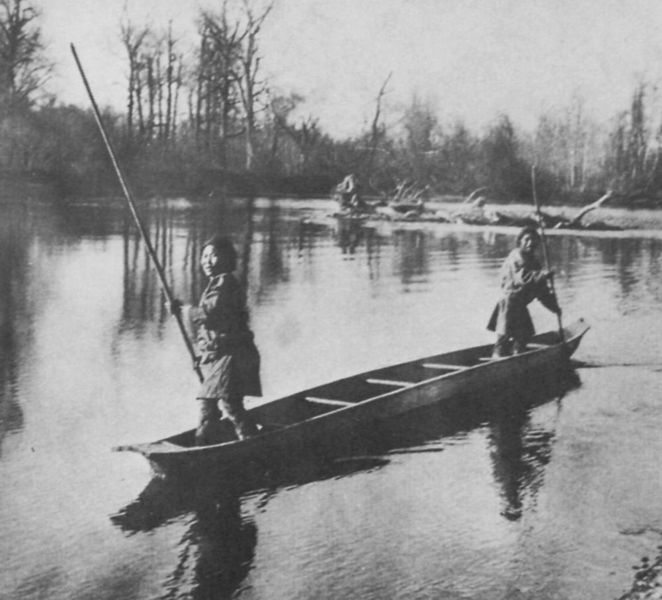
Titel: Die Ainu, die Ureinwohner der Insel Sachalin
Künstler: Russischer Photograph
Standort: Paris
Institution: Société de Géographie Française
Schlagwörter: baum, himmel, wasser, weiß, bäume, fluss, landschaft, menschen, see, ufer, frau, grau, männer, schwarz, kleidung, stehen, natur, spiegelung, gewässer, insel, wald, boot, kahn, japan, stab, fischer, winter, rudern, foto, fotografie, stangen, kanu, asien, china, fähre, stange, baäume, staken, überfahrt, indianer, ureinwohner, amazonas, einbaum, eskimo, inuit, inuits, kshn, stnage, tange